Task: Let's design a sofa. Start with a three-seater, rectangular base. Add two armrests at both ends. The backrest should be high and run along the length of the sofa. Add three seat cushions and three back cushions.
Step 332:
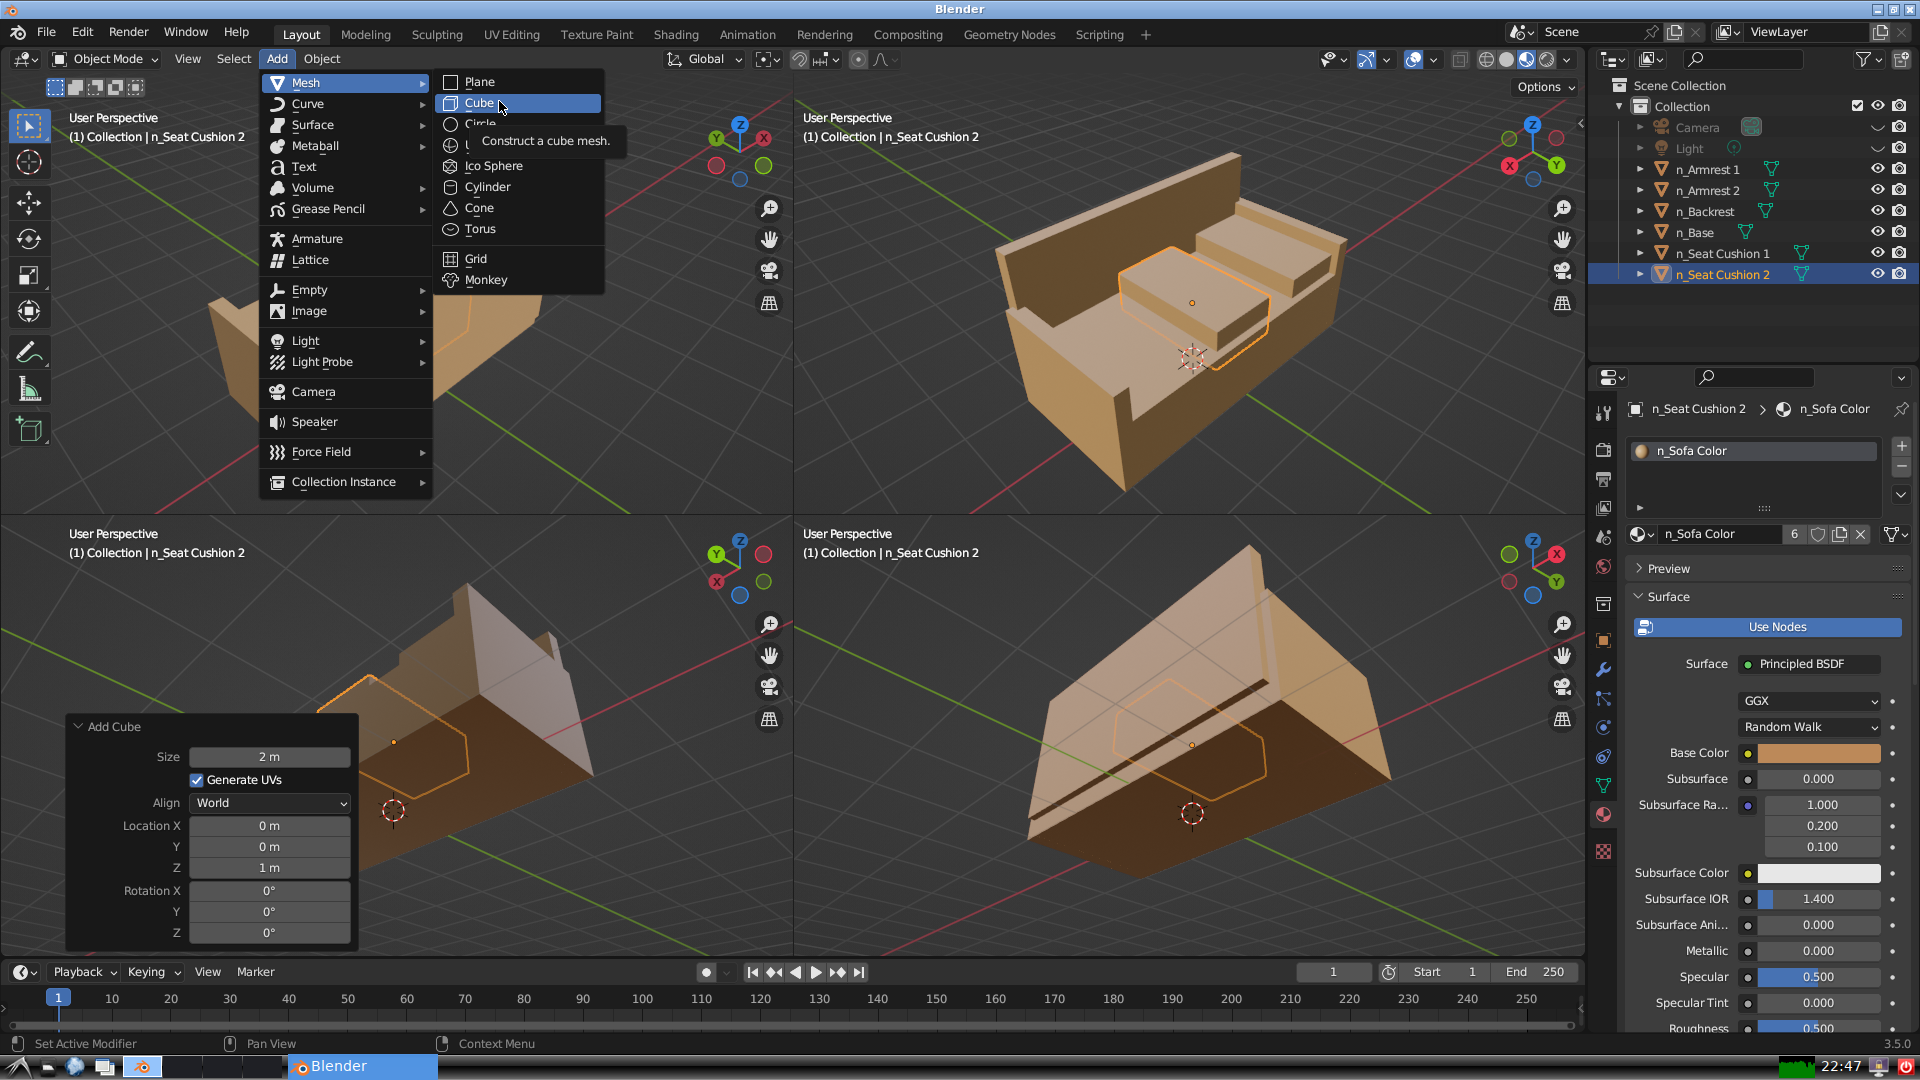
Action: click: no